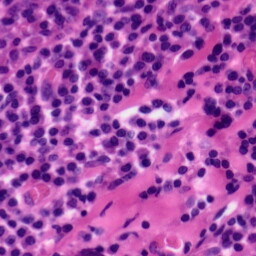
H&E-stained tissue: Tonsil